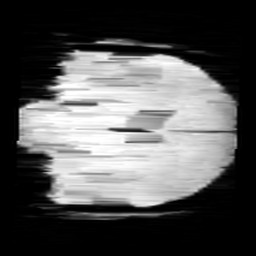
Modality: minIP
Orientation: coronal
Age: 11
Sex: male
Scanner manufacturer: siemens
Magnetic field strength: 3 T
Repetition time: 0.027 s
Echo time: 0.02 s